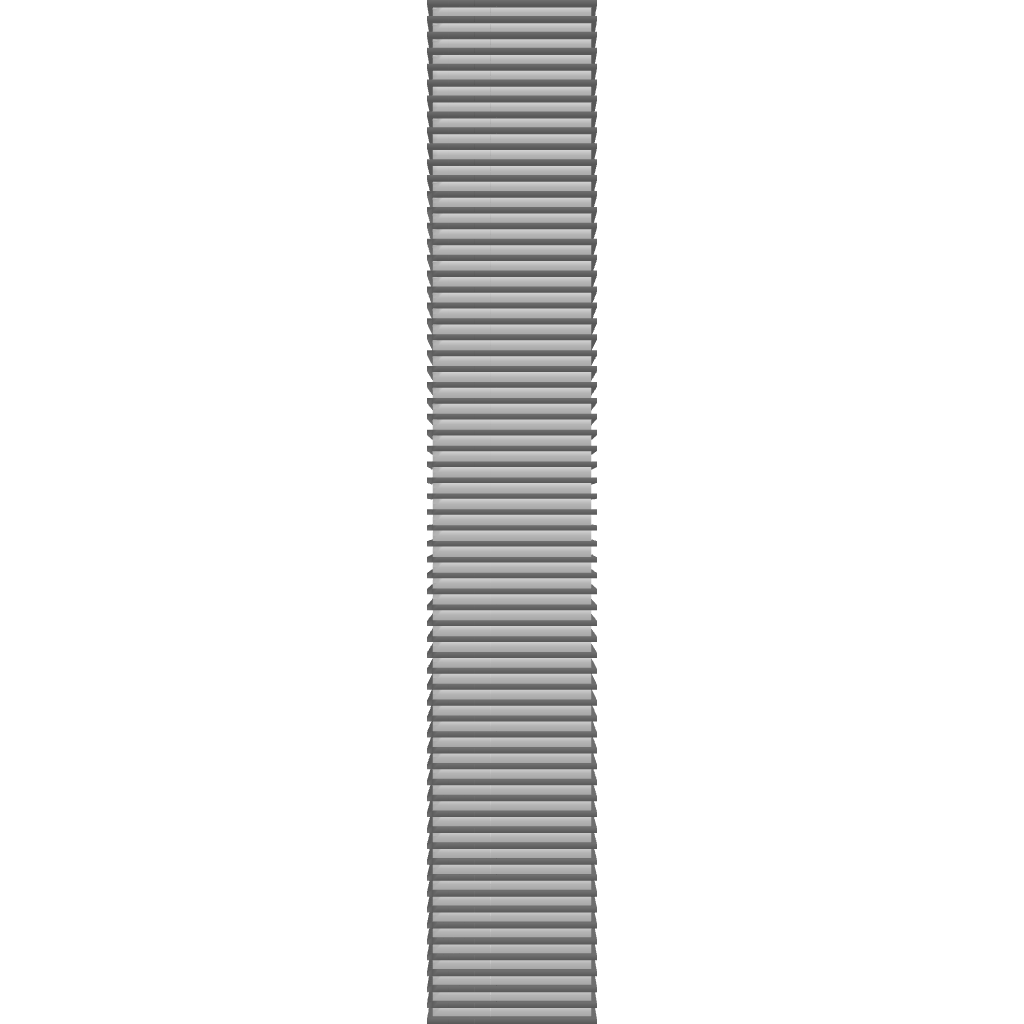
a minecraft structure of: Brickell CityCentre bad low quality